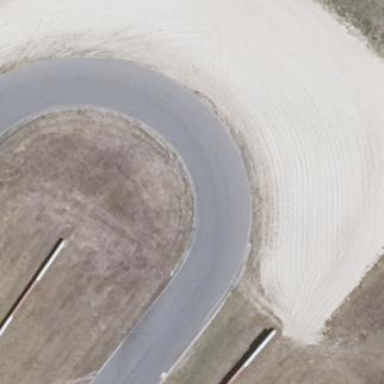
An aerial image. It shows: Gravel trap in sandy natural environment.